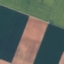
Land use / land cover class: AnnualCrop